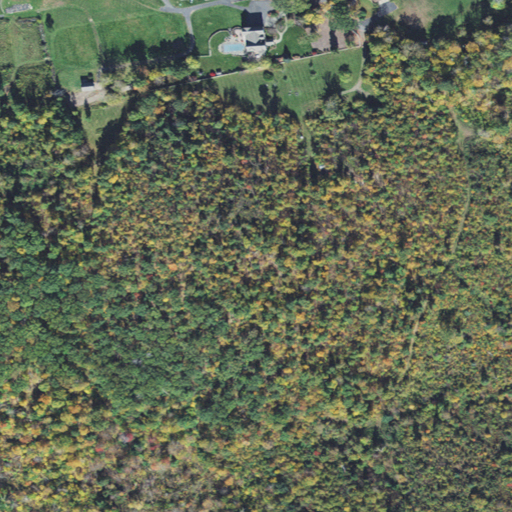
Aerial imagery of mountain in Massachusetts named Wigwam Hill containing deciduous forest, shrub, evergreen forest, grassland, open development, pasture, medium intensity development, and low intensity development